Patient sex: M
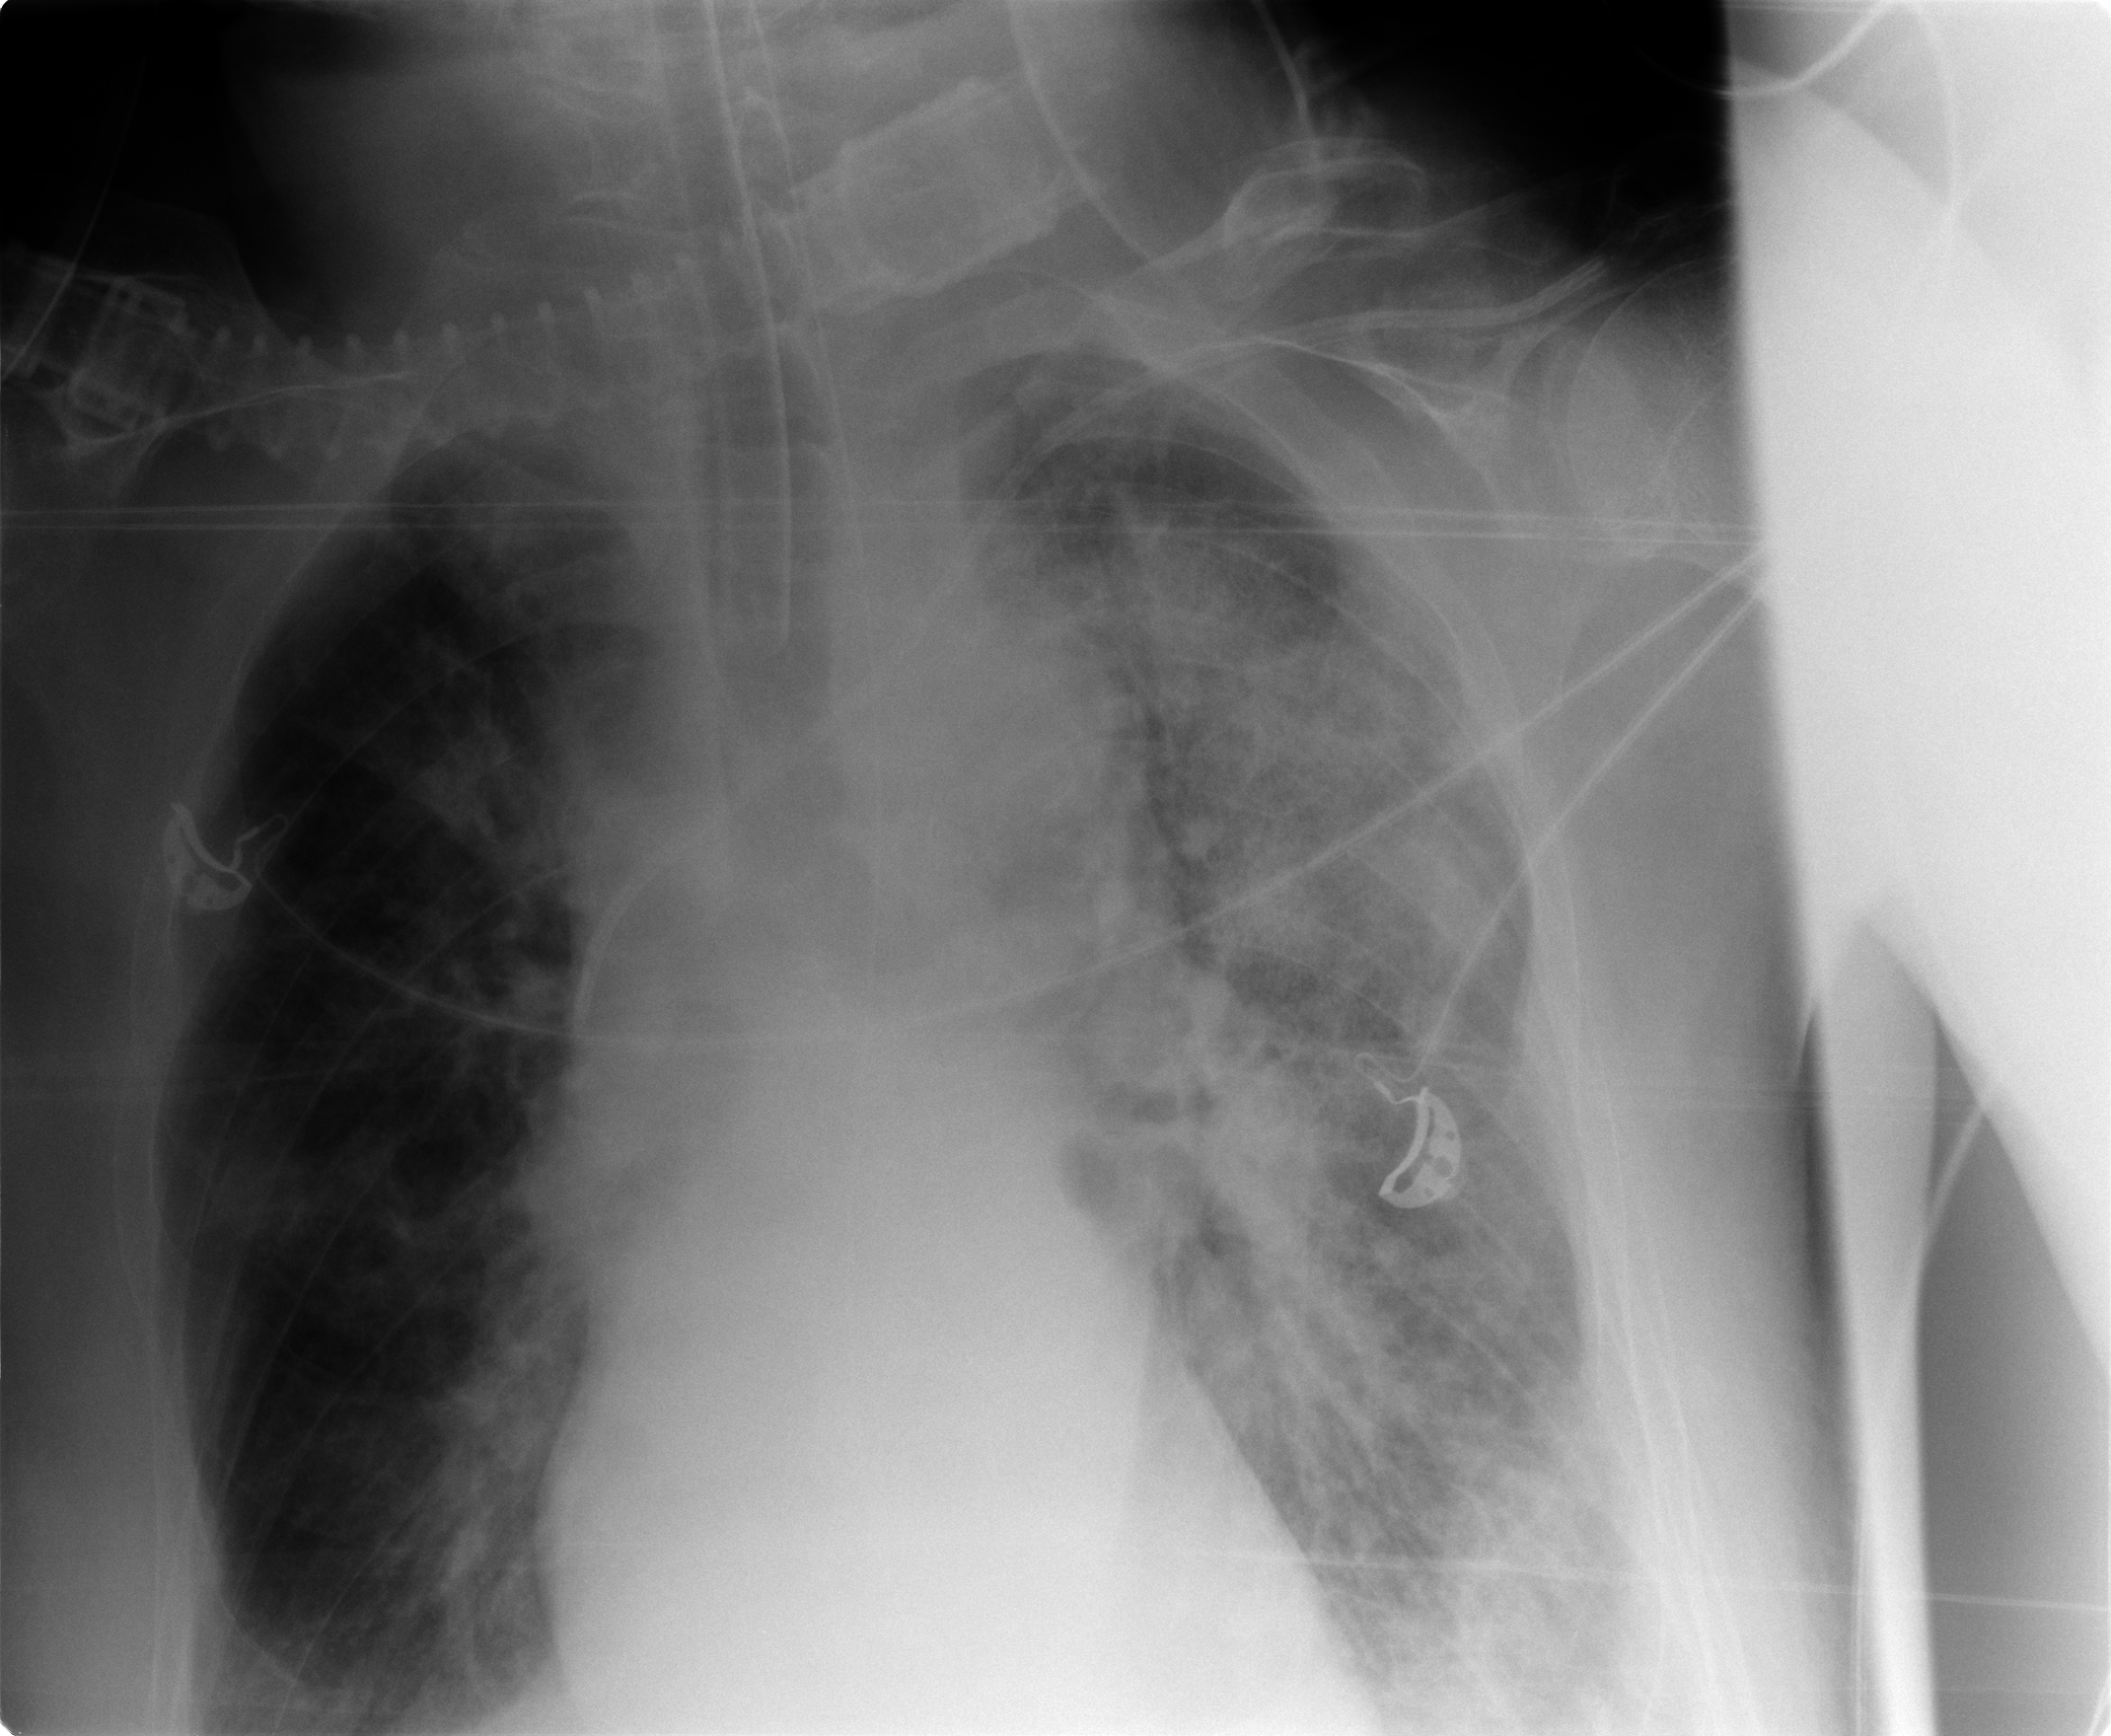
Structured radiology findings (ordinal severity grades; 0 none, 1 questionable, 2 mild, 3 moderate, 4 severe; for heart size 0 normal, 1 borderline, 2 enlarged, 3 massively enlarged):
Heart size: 0
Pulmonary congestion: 2
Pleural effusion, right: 0
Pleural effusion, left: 2
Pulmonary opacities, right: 1
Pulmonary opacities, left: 4
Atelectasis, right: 2
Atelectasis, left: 3